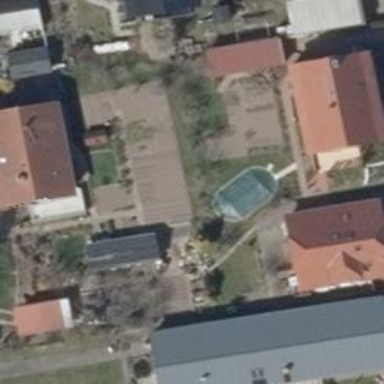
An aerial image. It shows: Swimming pool located in leisure land.